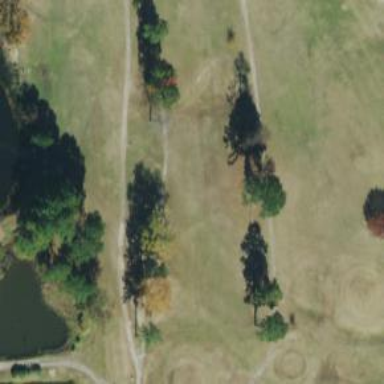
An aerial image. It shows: View of golf hole.